Question: If we run a WebSocket load test with a max of 10K open connections we always get double the ActiveConnectionCount, the included image is a screenshot of a CloudWatch metric of the Application Load Balancer of our wss://endpoint. If we run a HTTP load test the ActiveConnectionCount is correct. Why is this?
'''
const WebSocket = require('ws');
for (let i = 0; i < 10000; i++) {
const client = new WebSocket('wss://endpoint');
client.on('open', () => {
setInterval(() => {
client.send('random message');
}, 15000);
});
'''
}

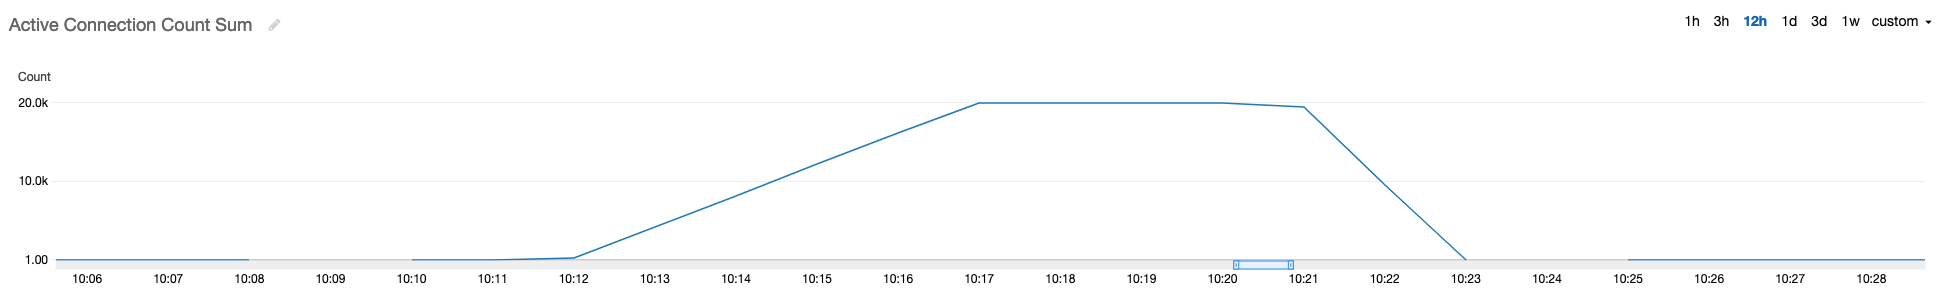
Answer: According to the AWS docs, ActiveConnectionCount is "The total number of concurrent TCP connections active from clients to the load balancer from the load balancer to targets."
So if you have 10 connections through a load balancer to a target, this metric should show 20 connections (10 from clients, and 10 to targets).